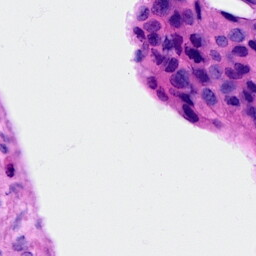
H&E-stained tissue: Breast